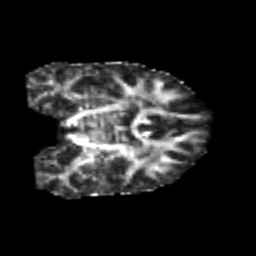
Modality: FA
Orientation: coronal
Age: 22
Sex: male
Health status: healthy
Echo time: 0.074 s